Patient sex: F
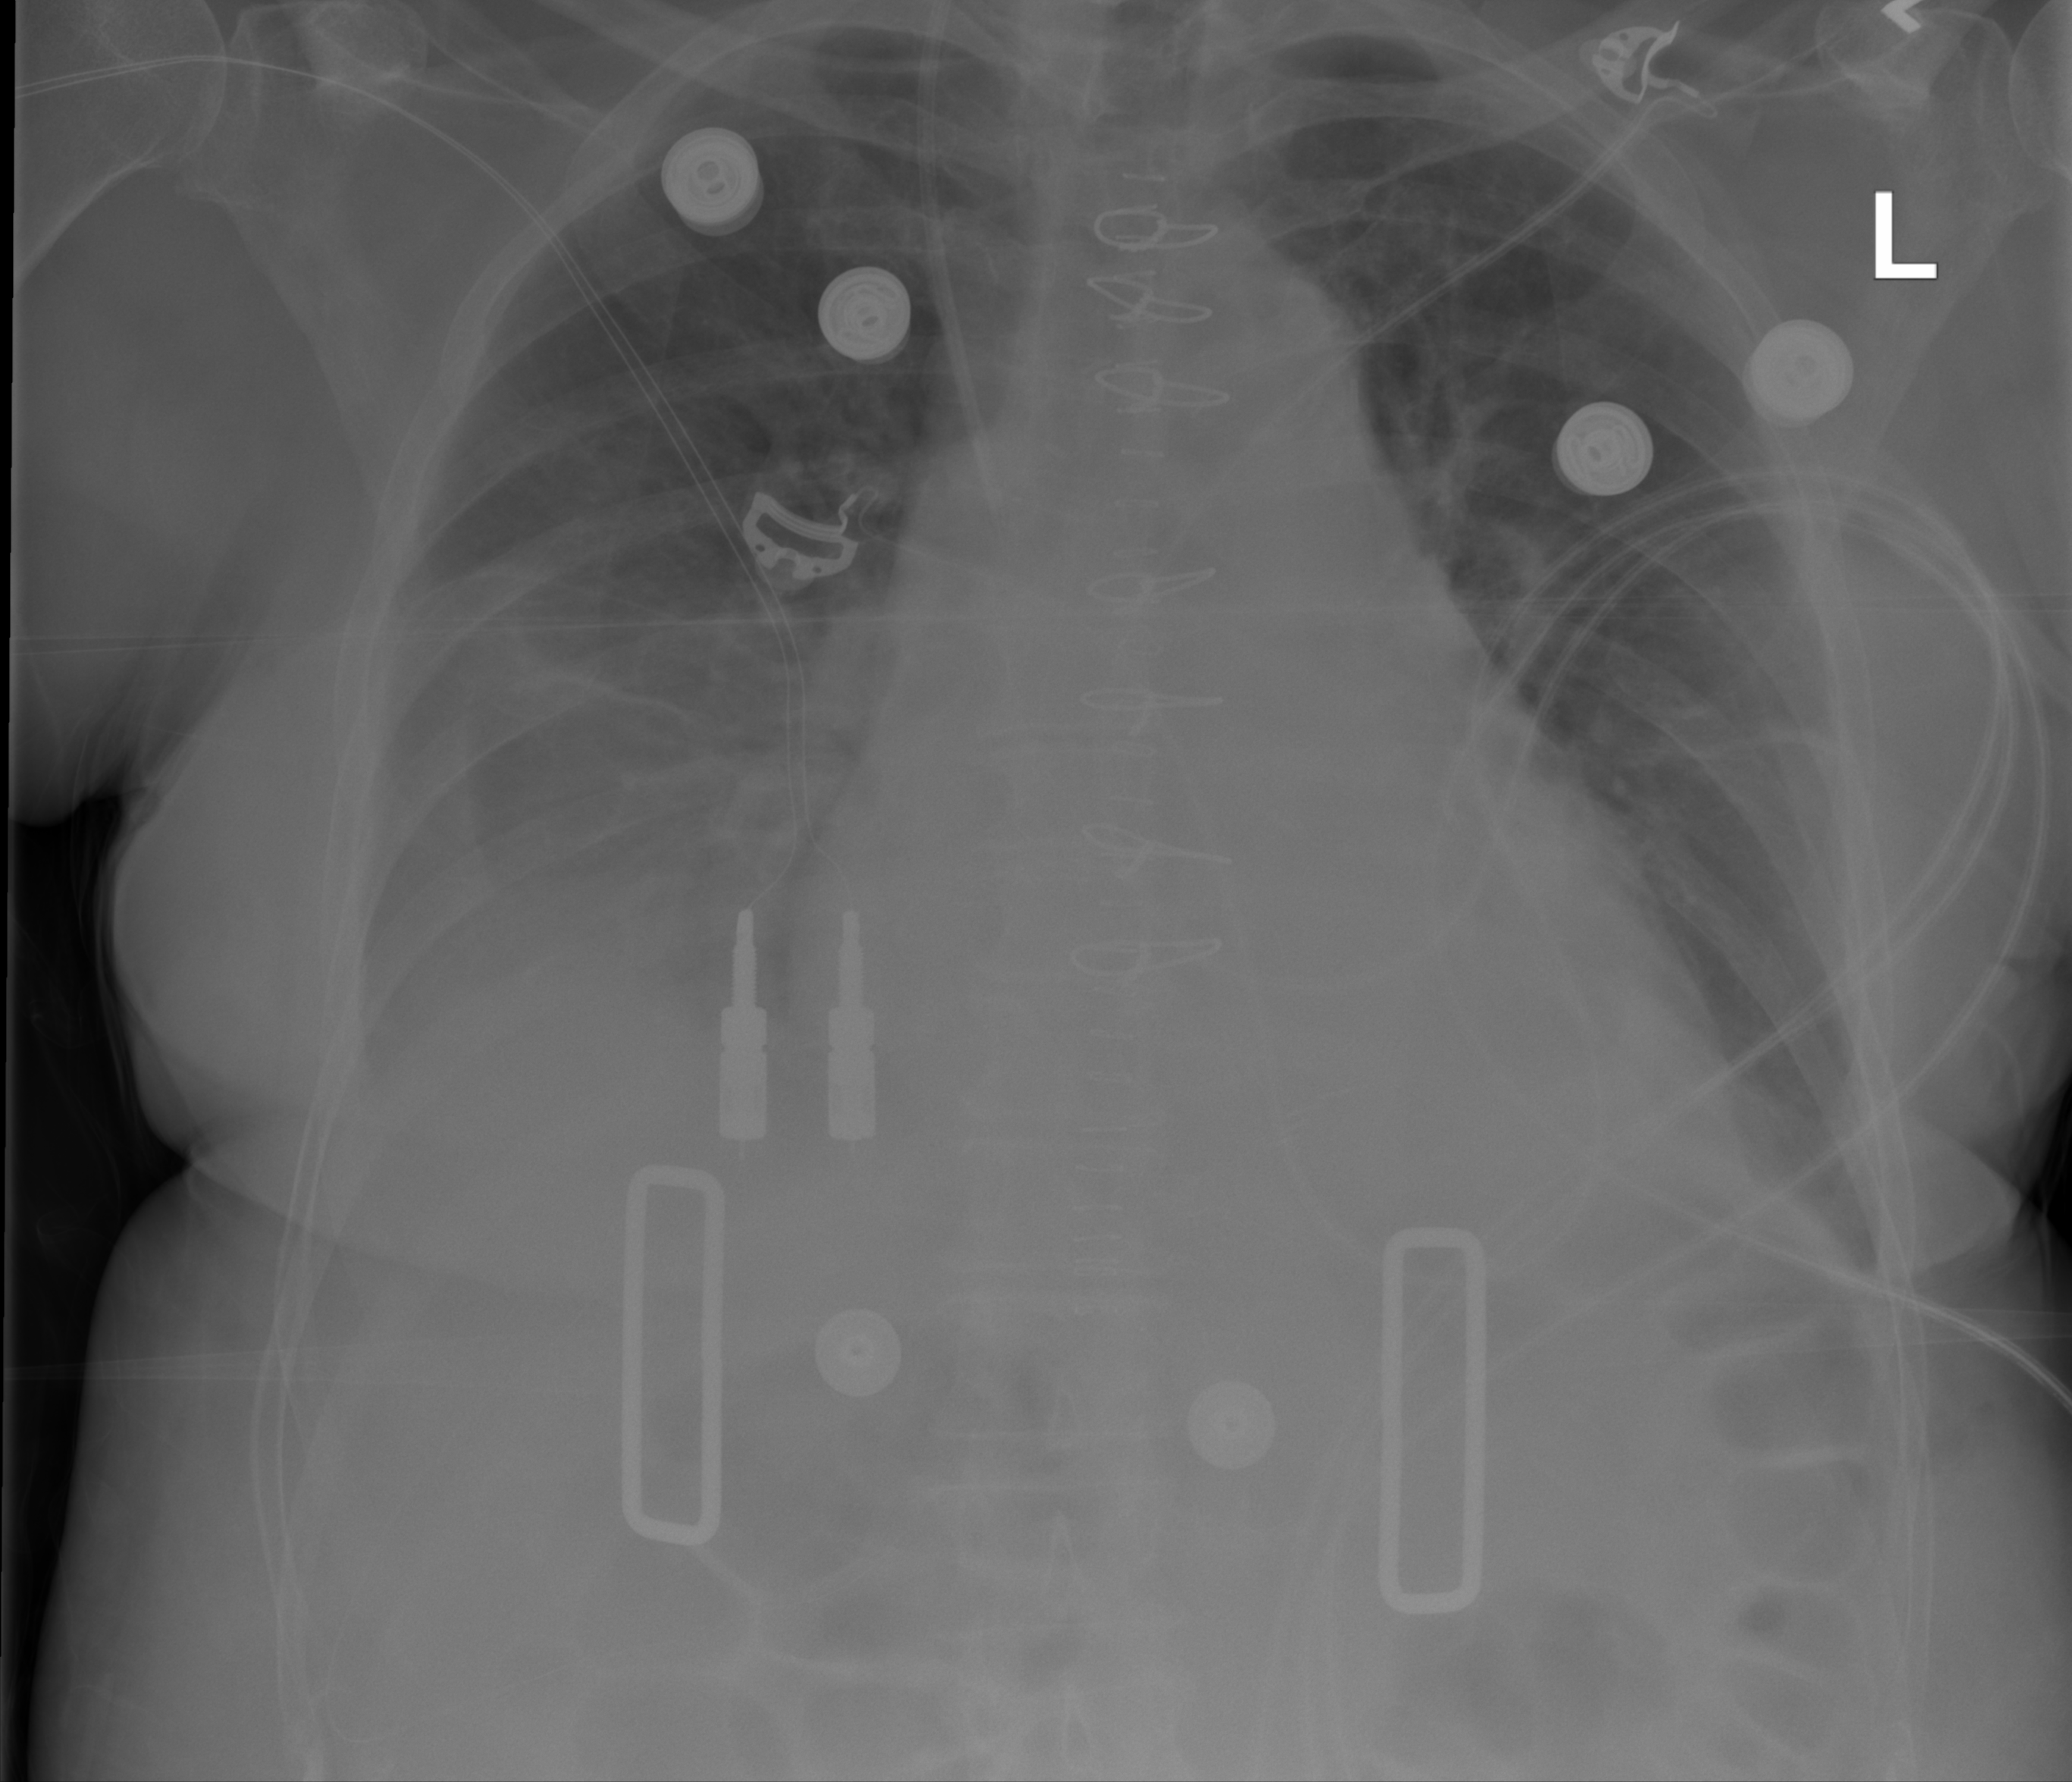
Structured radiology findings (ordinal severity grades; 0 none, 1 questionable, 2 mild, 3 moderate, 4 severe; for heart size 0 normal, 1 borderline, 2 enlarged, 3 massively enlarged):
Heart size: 2
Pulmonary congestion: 0
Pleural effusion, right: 0
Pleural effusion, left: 0
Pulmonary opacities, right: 0
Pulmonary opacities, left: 0
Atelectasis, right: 2
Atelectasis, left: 2